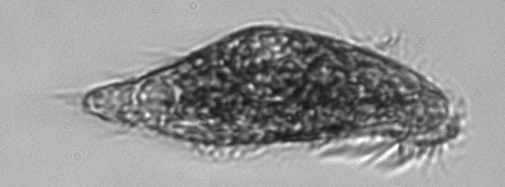
Label: Euplotes_morphotype1